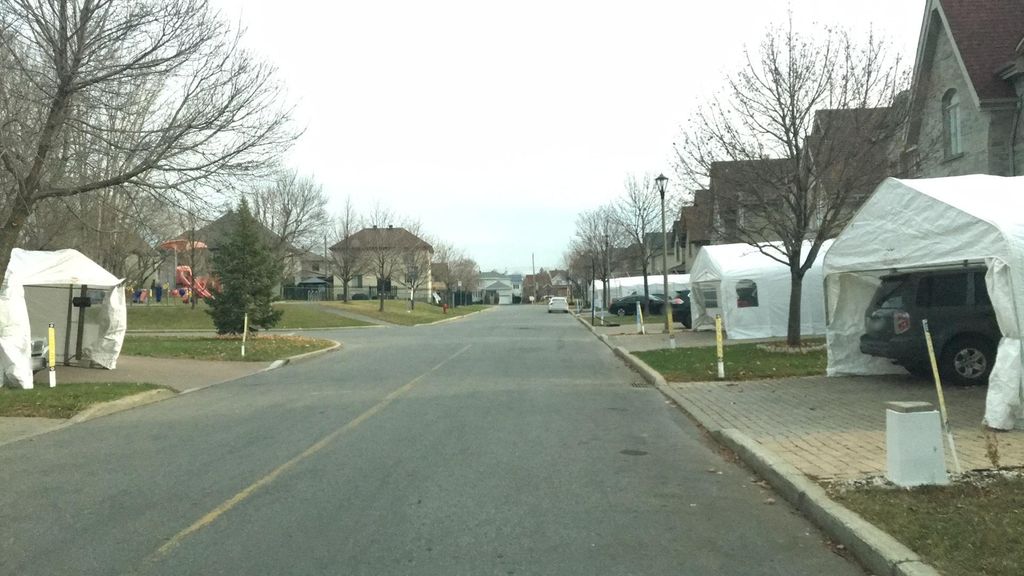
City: montreal